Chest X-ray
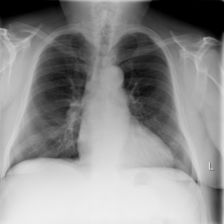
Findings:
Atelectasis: negative
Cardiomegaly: negative
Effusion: negative
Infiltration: negative
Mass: negative
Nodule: negative
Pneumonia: negative
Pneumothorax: negative
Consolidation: negative
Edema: negative
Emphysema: negative
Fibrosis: negative
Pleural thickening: negative
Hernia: negative